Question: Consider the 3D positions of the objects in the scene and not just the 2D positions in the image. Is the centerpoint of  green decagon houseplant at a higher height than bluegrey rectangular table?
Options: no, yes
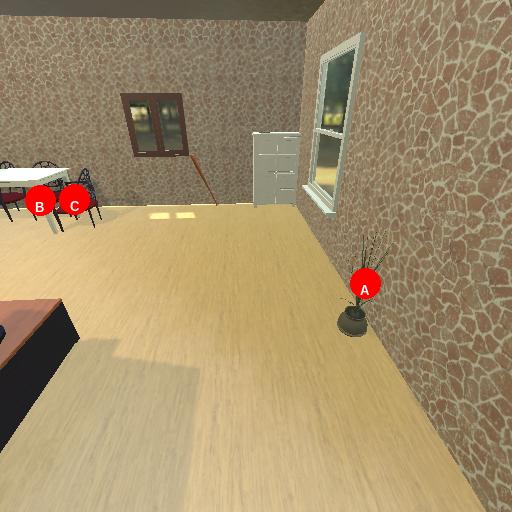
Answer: no